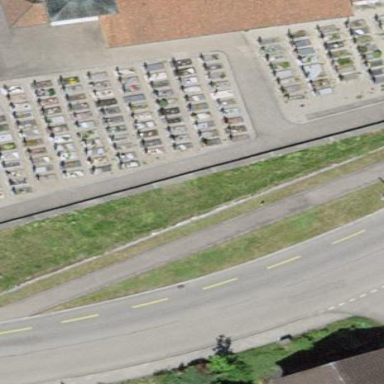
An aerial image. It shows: Cemetery.